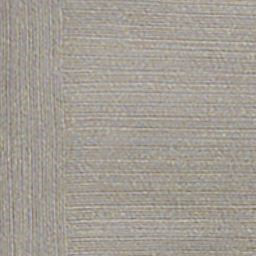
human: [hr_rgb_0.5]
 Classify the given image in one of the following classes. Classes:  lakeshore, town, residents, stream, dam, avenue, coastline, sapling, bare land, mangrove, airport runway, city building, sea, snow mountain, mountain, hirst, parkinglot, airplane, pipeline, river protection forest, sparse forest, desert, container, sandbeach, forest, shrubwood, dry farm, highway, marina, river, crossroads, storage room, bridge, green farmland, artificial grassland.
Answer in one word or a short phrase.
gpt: dry farm